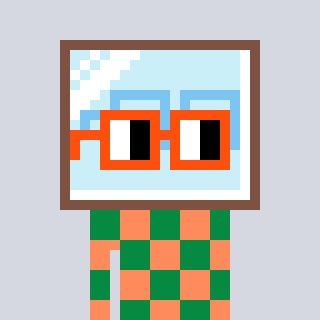
a pixel art character with square orange glasses, a mirror-shaped head and a peachy-colored body on a cool background